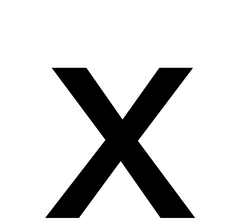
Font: InstrumentSans_Medium